Field crop: maize
Growth stage: 2
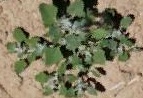
Species: chenopodium